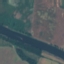
Land use / land cover class: River